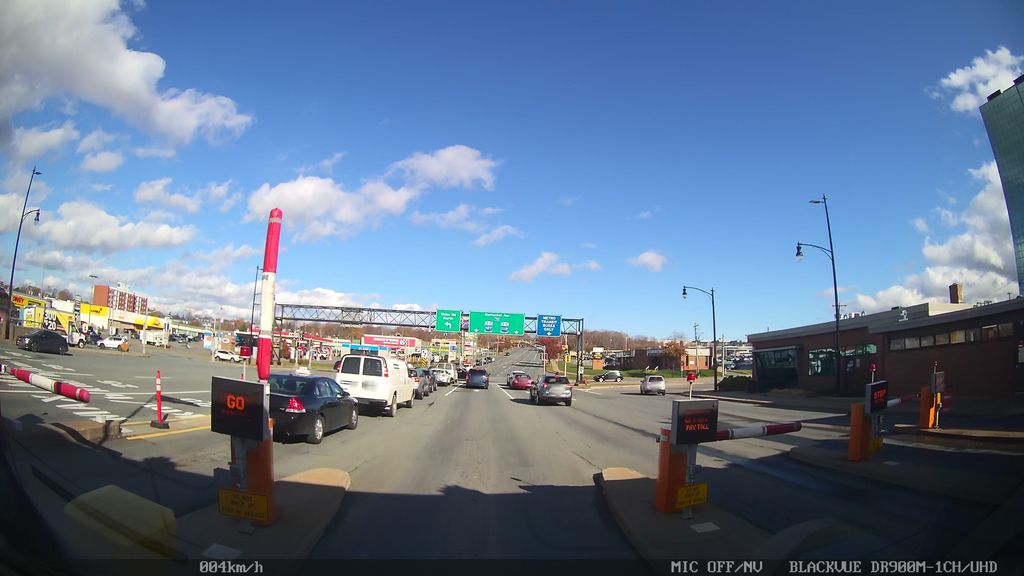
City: halifax